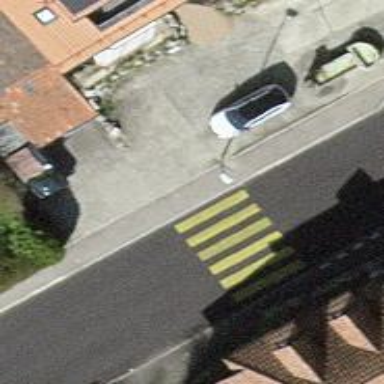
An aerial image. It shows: Marked road crossing.